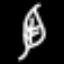
Label: leaf